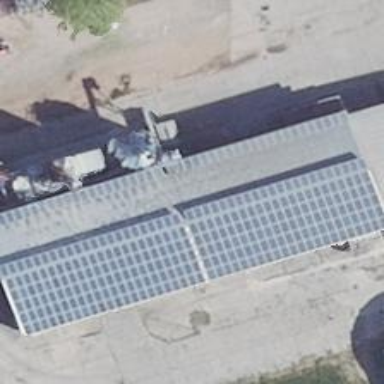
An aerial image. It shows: Building equipped with small solar photovoltaic panel for generating electricity.